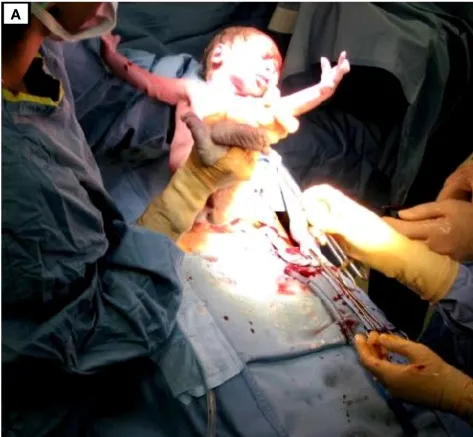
(A) The newborn.
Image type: medical_photograph (other_medical_photograph)